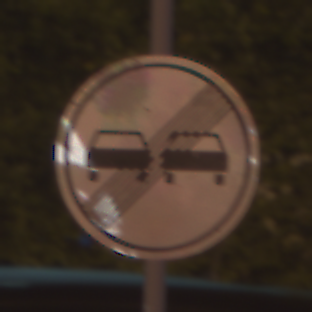
Verkehrszeichen: EndeUeberholverbot
Umgebung: Outdoor, Urban
Tageszeit: Night
Wetter: Clear
Licht: Artificial
Jahreszeit: NotSpecified
Kontrast: HighContrast